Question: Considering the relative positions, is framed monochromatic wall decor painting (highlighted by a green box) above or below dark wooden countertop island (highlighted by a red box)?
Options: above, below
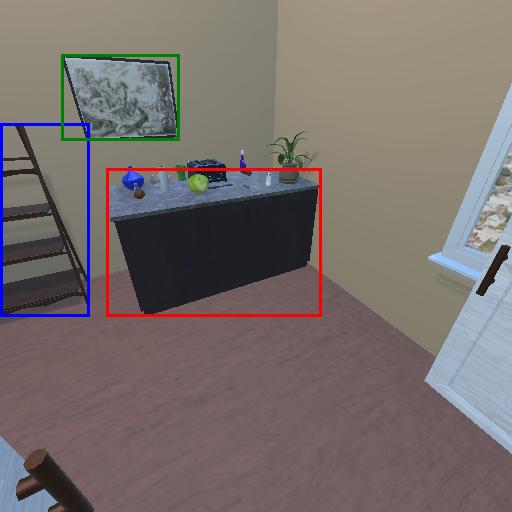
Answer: above